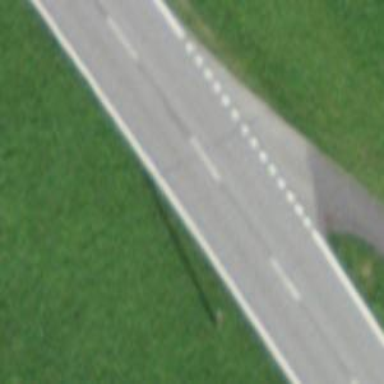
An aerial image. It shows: Primary highway.